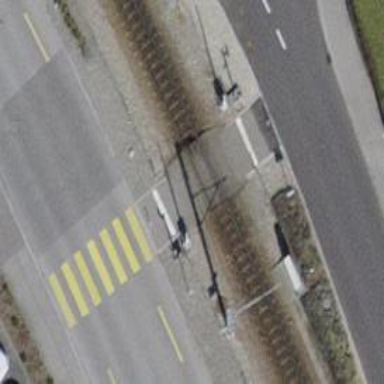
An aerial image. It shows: Railway crossing with lights and barriers.